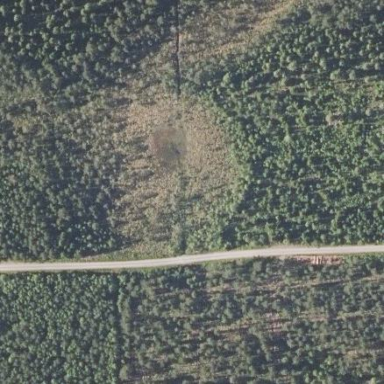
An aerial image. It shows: Bog wetland area.